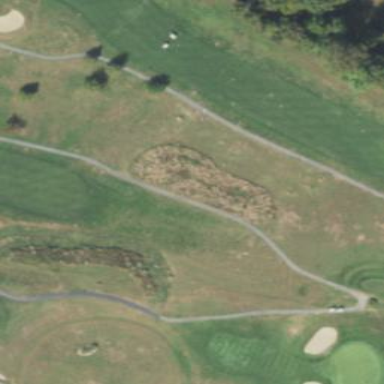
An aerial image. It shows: Well-maintained grassy area designated as golf fairway.